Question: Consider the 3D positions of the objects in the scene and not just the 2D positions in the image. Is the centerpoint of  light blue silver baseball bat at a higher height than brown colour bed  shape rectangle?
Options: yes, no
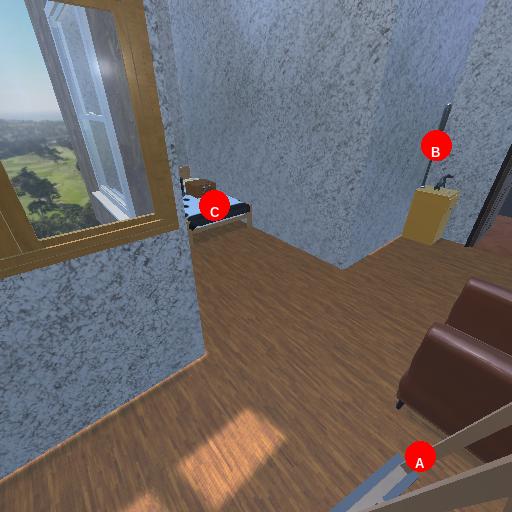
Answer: yes